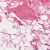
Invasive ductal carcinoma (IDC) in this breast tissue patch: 0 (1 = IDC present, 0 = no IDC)